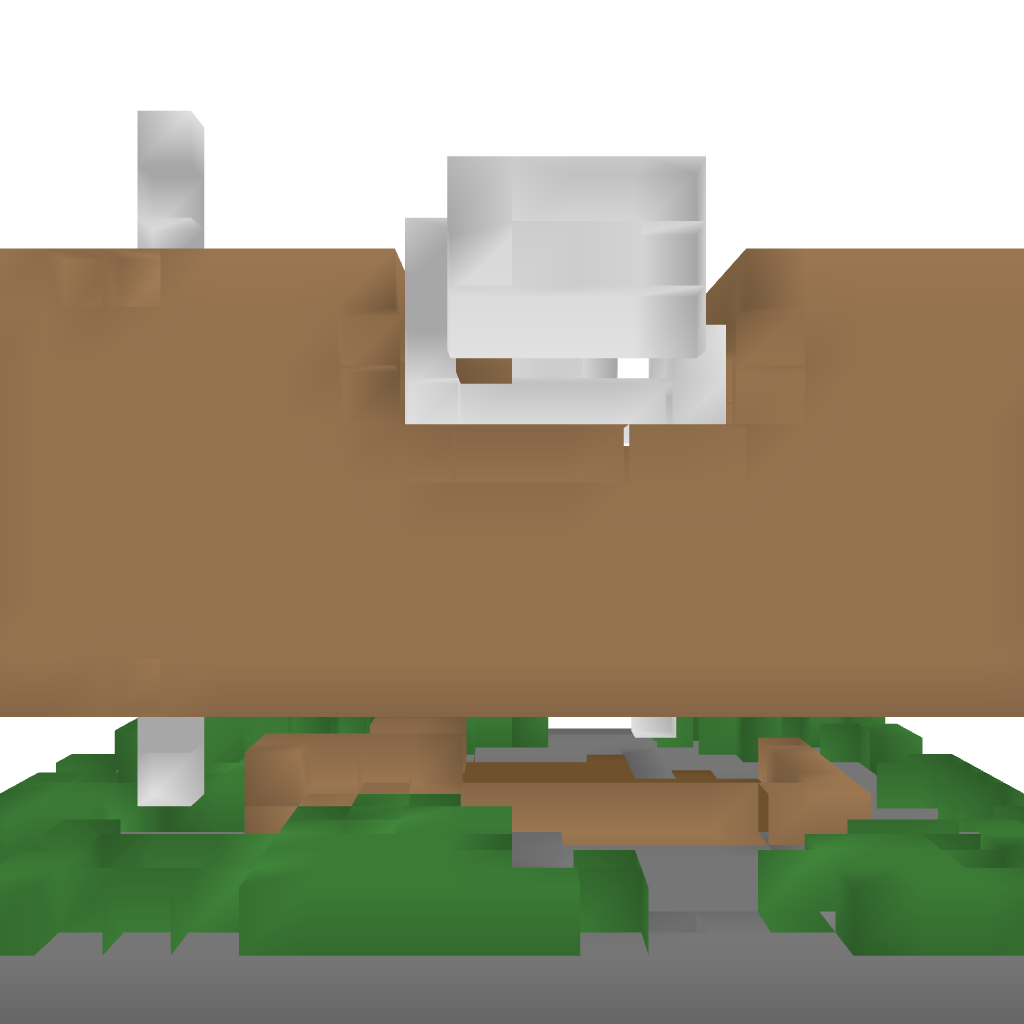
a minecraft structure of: Mondrian - the real modern house bad low quality